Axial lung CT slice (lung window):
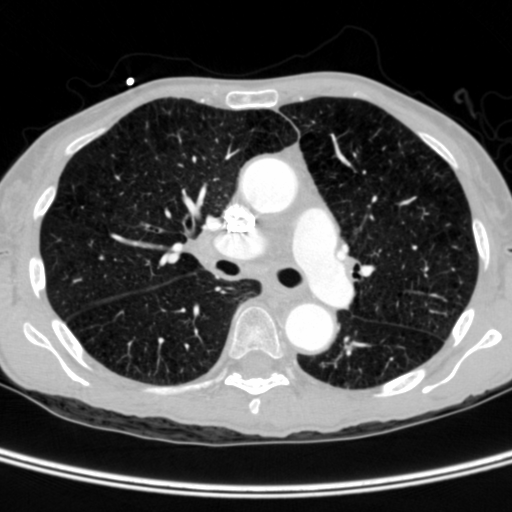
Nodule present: no